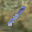
Label: 1